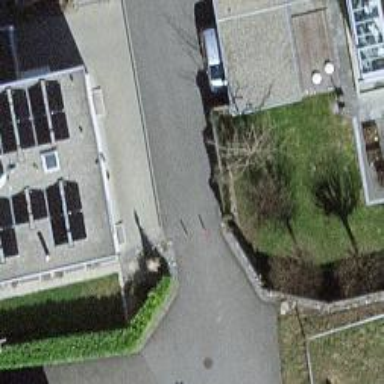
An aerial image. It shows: Bollard.